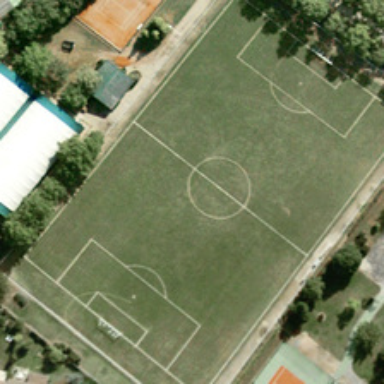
The football playground is next to orange tennis playgrounds .